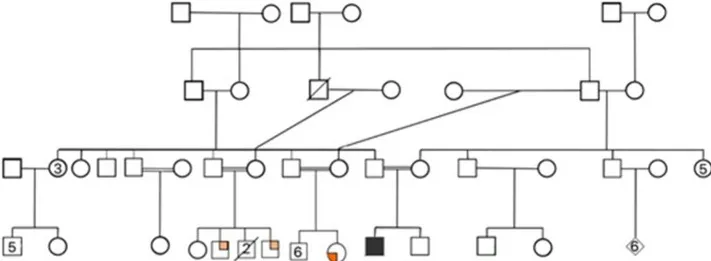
The affected patient's family pedigree and the results of a confirmatory hearing loss test. (A) Family pedigree of the index patient, showing a highly inbred family. Family has a history of Ehler Danlos syndrome and history of cardiac arrythmia. The index patient is indicated with filled square. Male and female are shown in squares and circles, respectively.
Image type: pathology (fish)